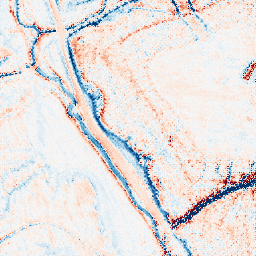
Category: multiscale
Decomposition family: dog_multiscale
Decomposition parameters: sigma_ratio: 2
n_scales: 3
base_sigma: 0.5
Upsampling method: regularized
Upsampling parameters: scale: 2
lambda_reg: 0.1
Upsampling scale: 2